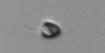
Label: Pyramimonas